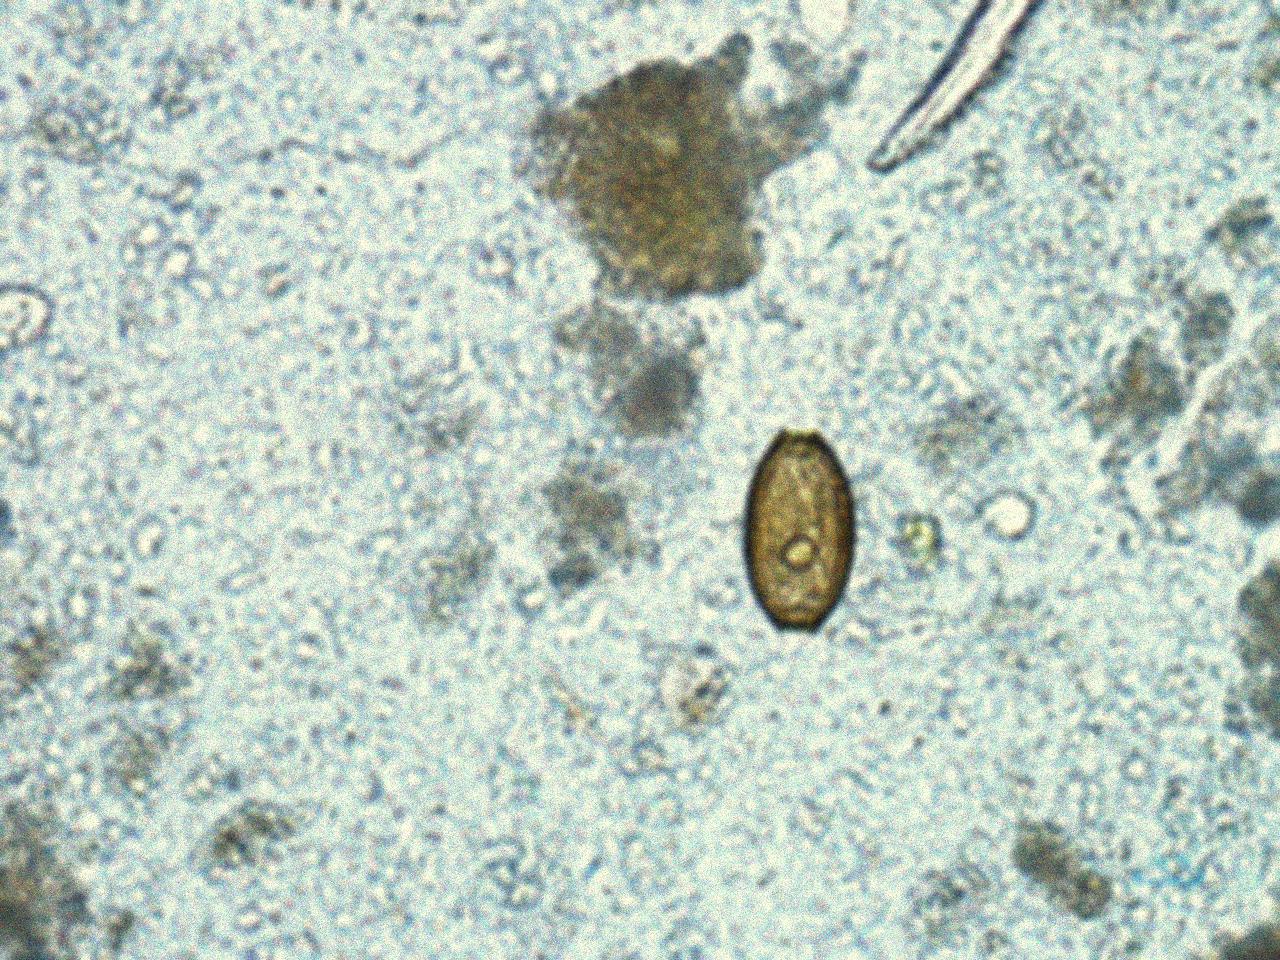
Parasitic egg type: Trichuris trichiura